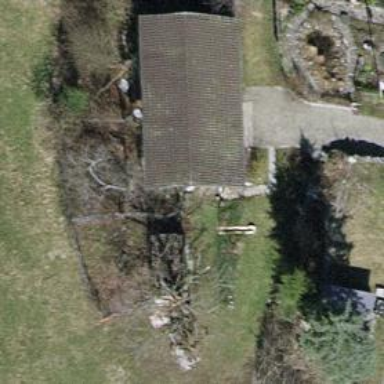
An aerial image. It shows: Detached building.